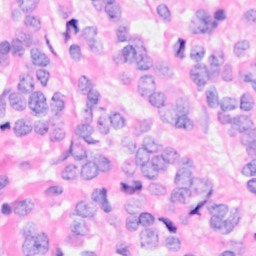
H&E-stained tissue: Breast